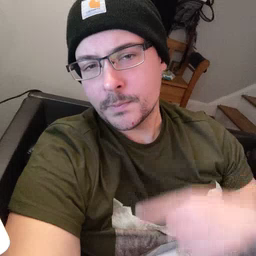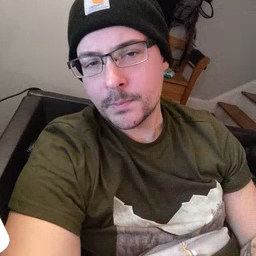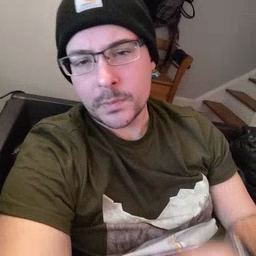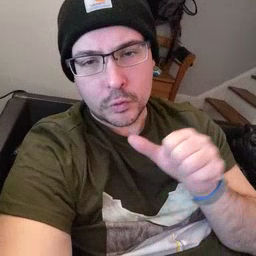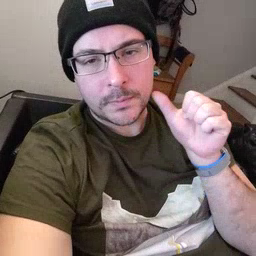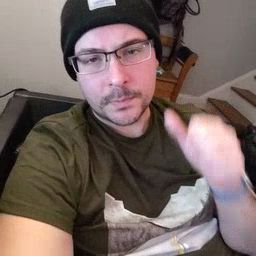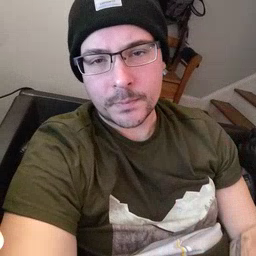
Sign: yesterday